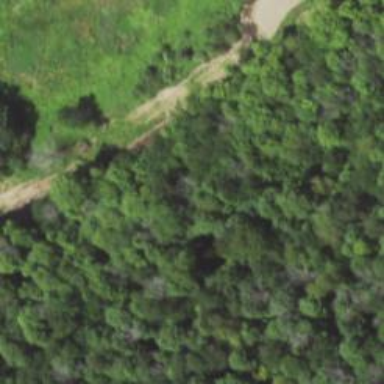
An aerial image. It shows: Abandoned railway path.